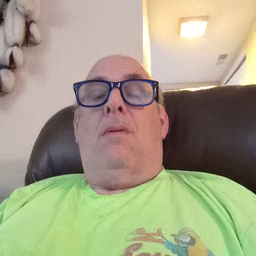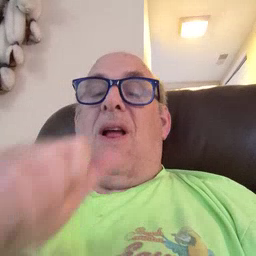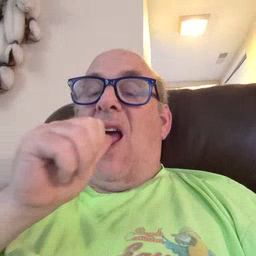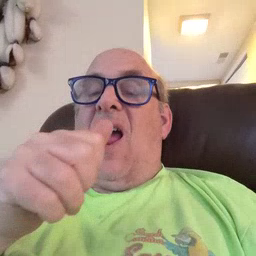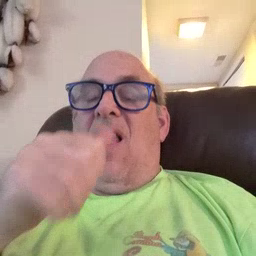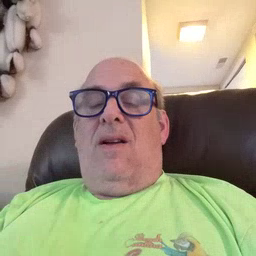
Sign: nuts